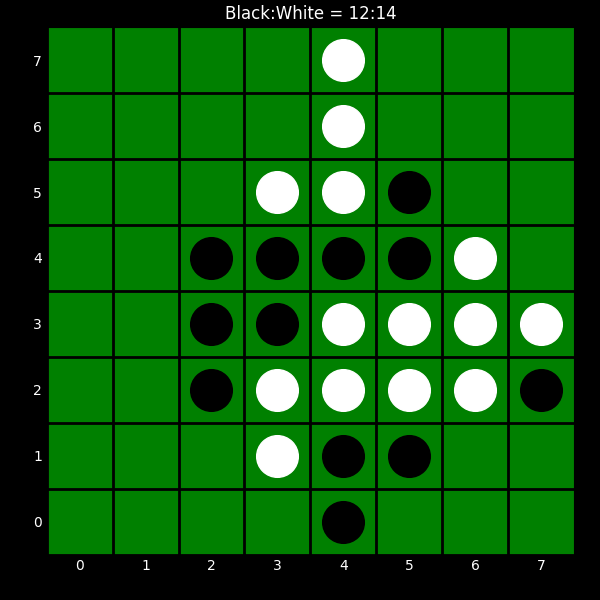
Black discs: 12
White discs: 14